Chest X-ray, PA view. Patient: 79 years old, sex F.
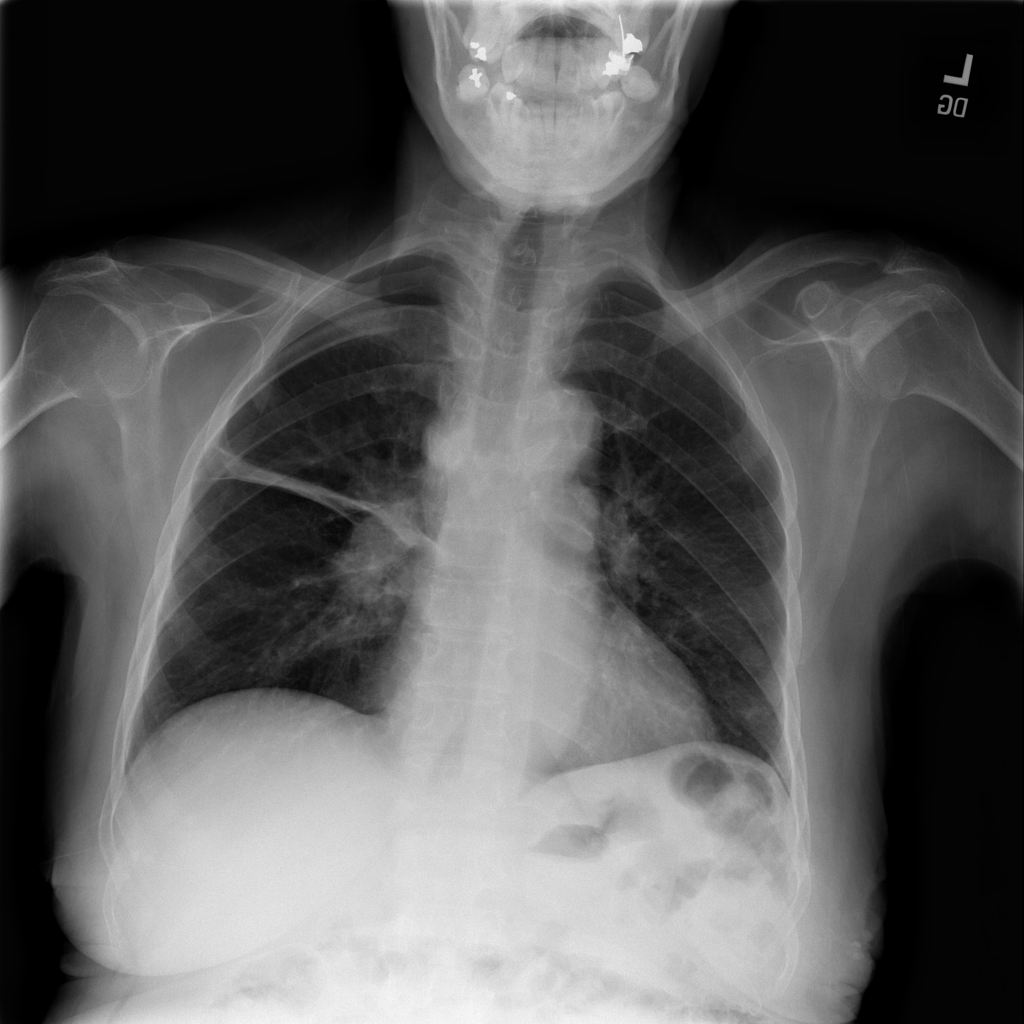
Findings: Mass, Nodule